Question: Is silent mode on?
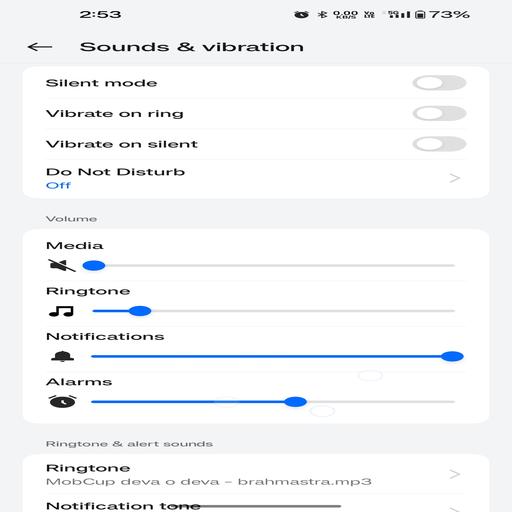
Answer: No